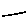
Label: line